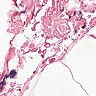
Metastatic tissue present: no